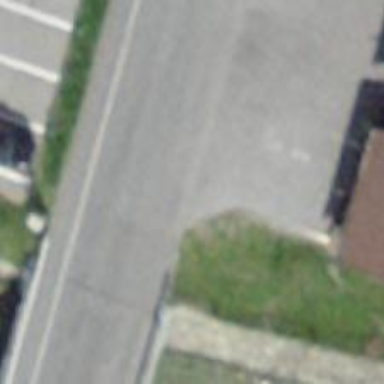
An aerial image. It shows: Tertiary road on asphalt surface with bridge. There is sidewalk on the left side.